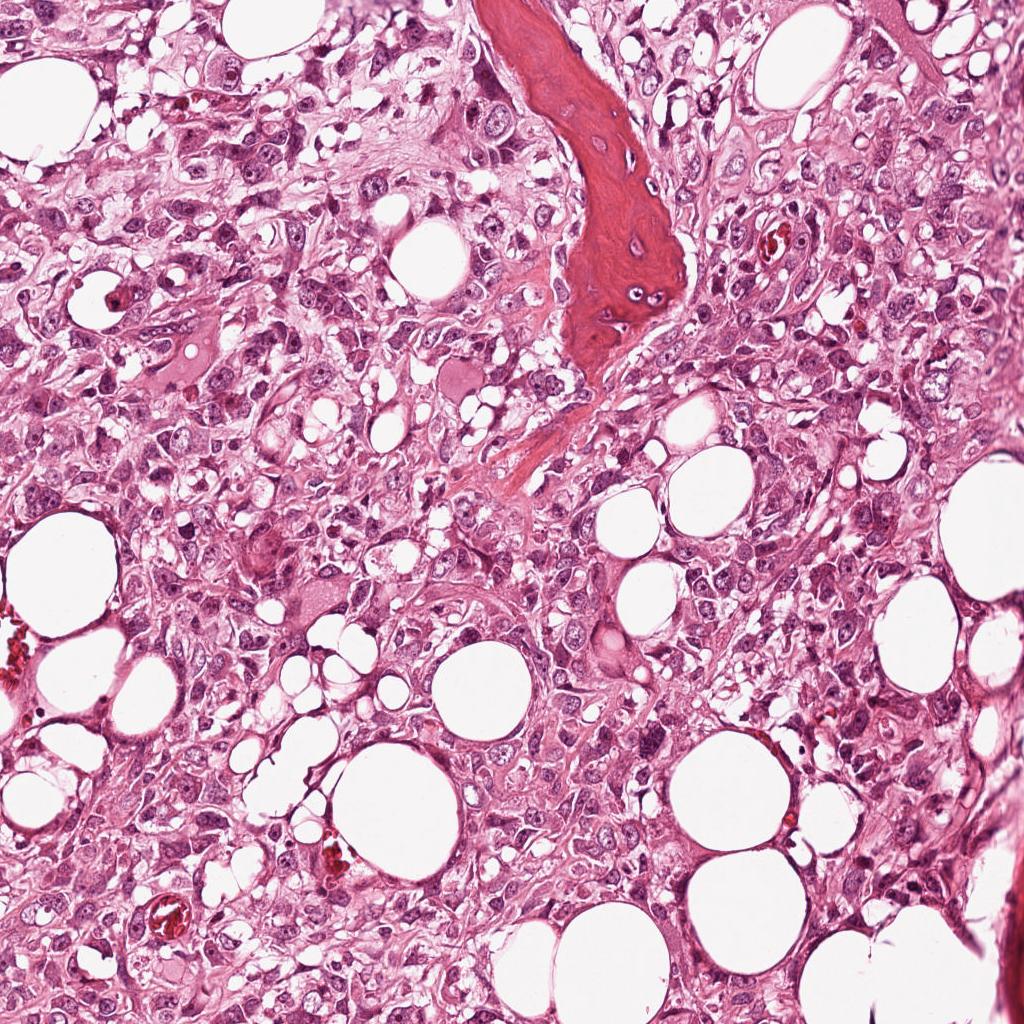
Label: Viable